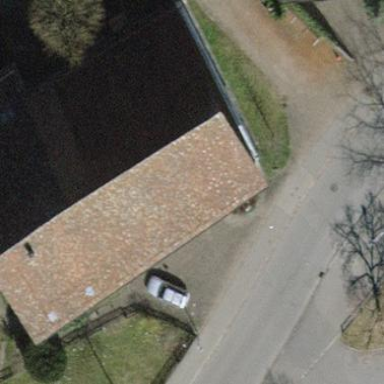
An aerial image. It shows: Building with pitched roof.